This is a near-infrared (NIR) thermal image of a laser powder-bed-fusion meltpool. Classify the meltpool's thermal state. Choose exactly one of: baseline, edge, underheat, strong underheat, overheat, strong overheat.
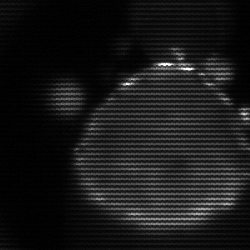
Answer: edge